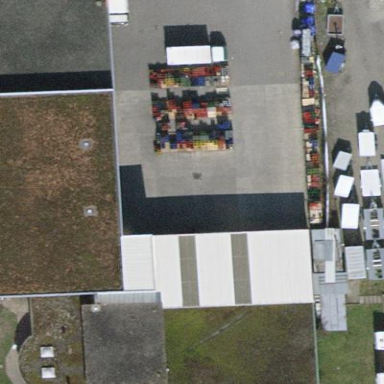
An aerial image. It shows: Trailer shop in building.